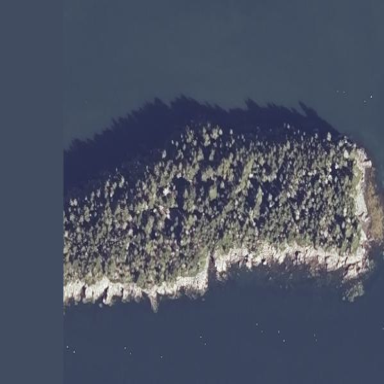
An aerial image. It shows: Conservation island with natural coastline.